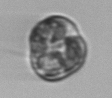
Label: Karenia